Question: Calculate the minimum enclosing rectangle area of the following rectangle, where the sides of the enclosing rectangle must be parallel to the grid
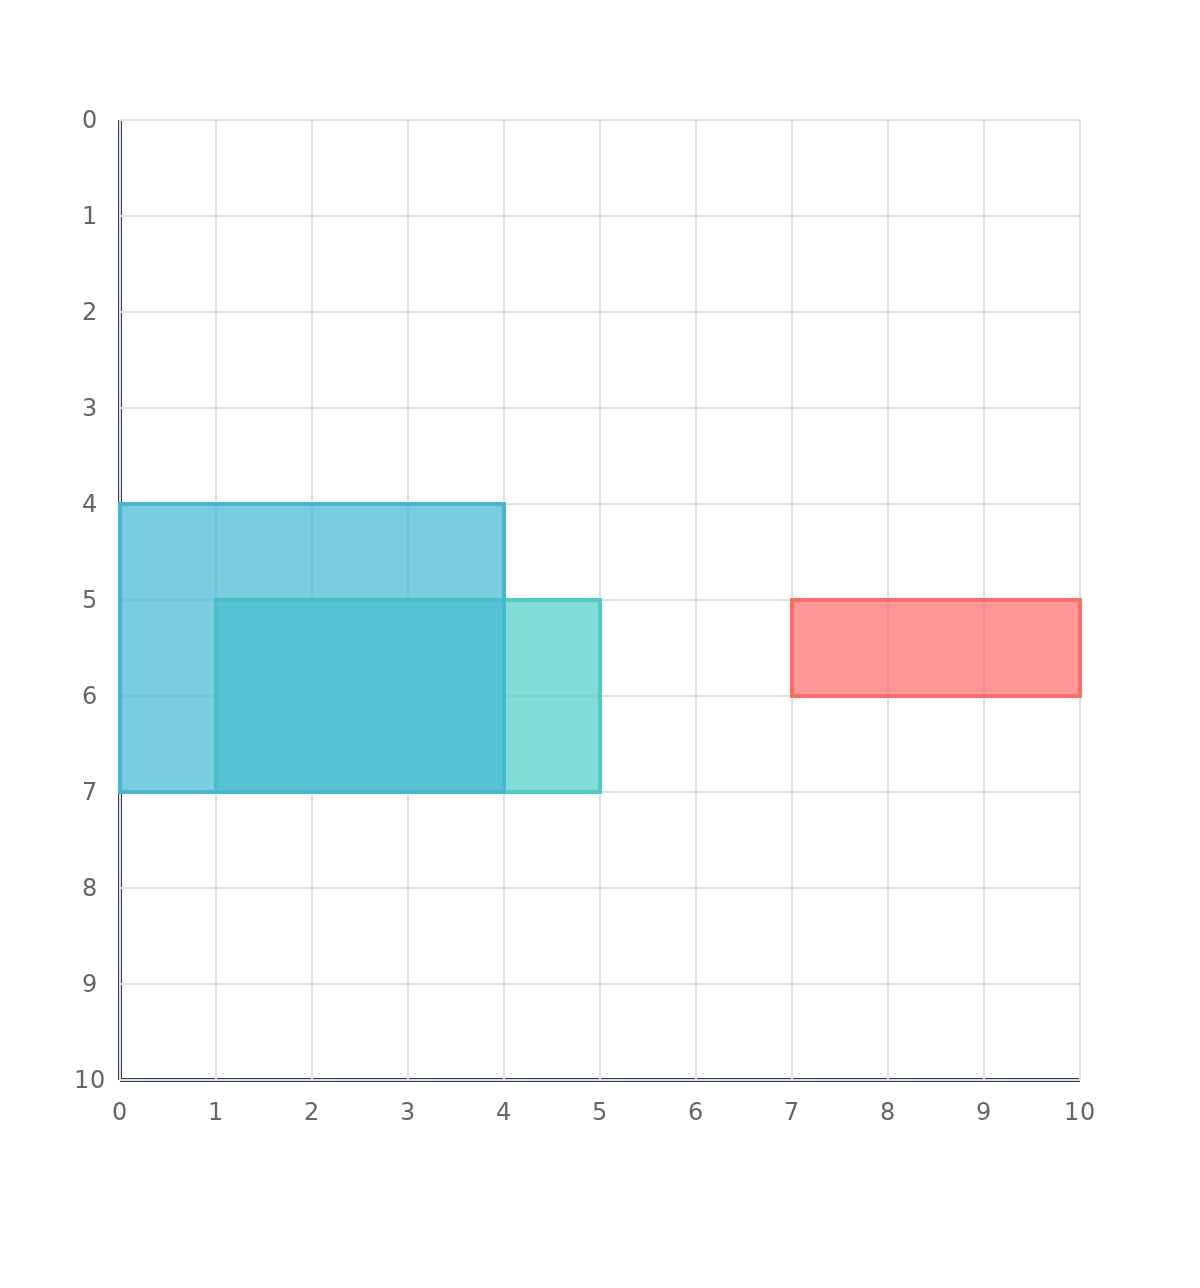
Answer: 30